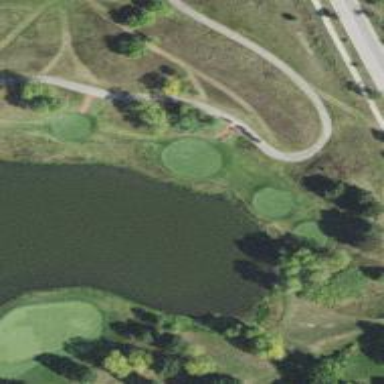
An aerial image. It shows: Footway that resembles golf path.